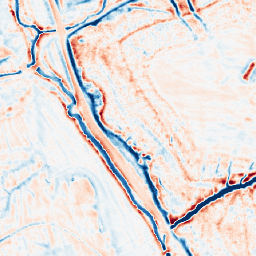
Category: edge_preserving
Decomposition family: bilateral
Decomposition parameters: d: 15
sigma_color: 100
sigma_space: 100
Upsampling method: nearest
Upsampling parameters: scale: 2
Upsampling scale: 2